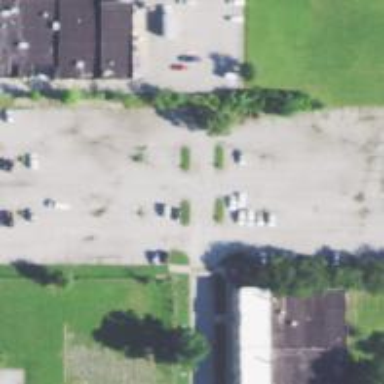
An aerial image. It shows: Parking area.